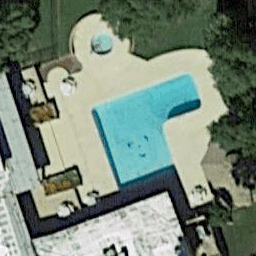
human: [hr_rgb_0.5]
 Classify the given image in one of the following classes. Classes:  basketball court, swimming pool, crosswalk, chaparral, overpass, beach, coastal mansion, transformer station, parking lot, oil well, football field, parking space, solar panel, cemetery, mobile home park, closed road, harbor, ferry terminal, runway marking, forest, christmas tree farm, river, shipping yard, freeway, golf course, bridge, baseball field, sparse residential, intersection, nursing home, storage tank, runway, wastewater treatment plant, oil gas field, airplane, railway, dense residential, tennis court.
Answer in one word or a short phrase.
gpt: swimming pool